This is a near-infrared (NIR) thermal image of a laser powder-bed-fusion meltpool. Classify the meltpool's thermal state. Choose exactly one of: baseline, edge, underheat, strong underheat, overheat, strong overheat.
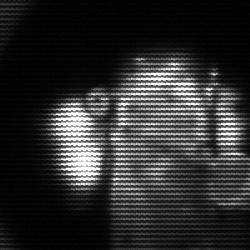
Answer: strong underheat